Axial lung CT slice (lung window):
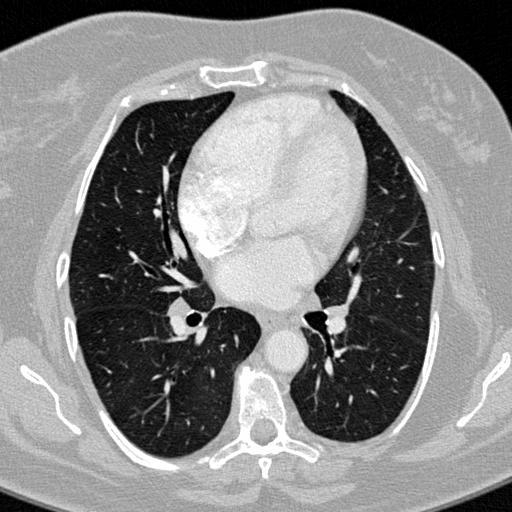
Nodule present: no